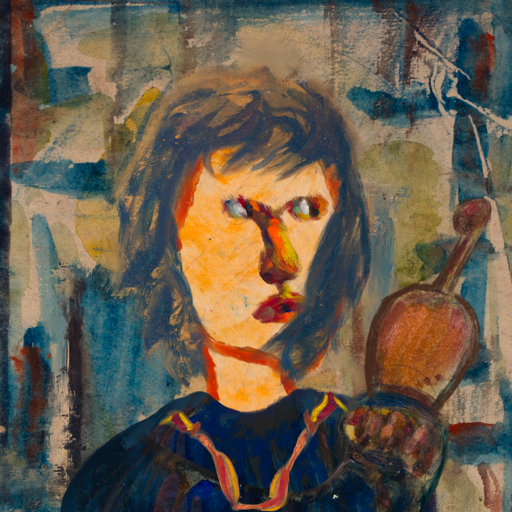
Background: Orphan, Head And Neck Side: Experience, Face Side: An_Impression, Bust: Pipe, Hair Side: In_The_Sun, Head Accessory: Blank, Second Necklace: Gypsy_Mother_1, Necklace: Blank, Baby: Blank